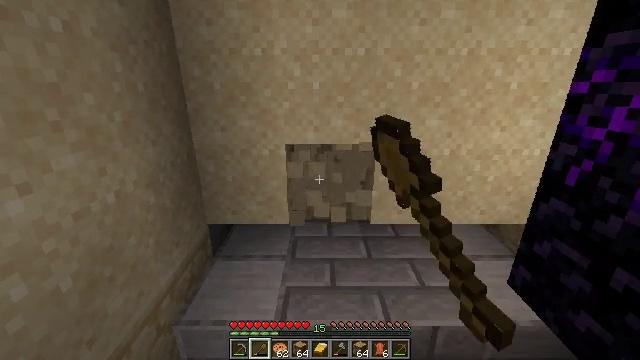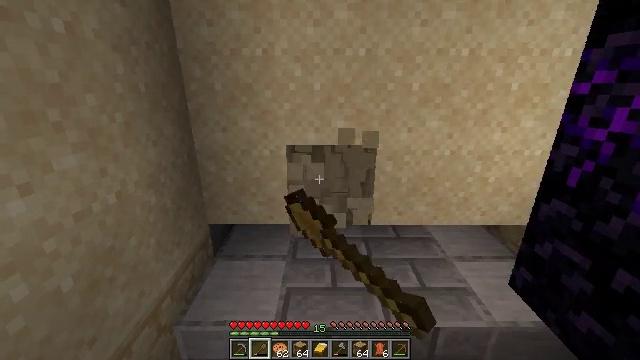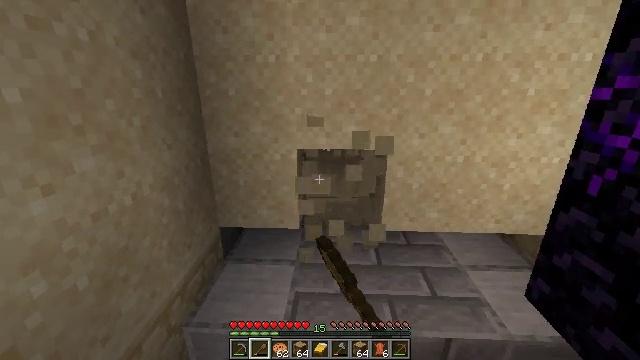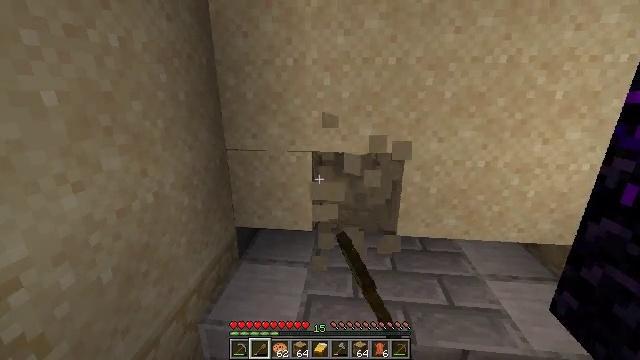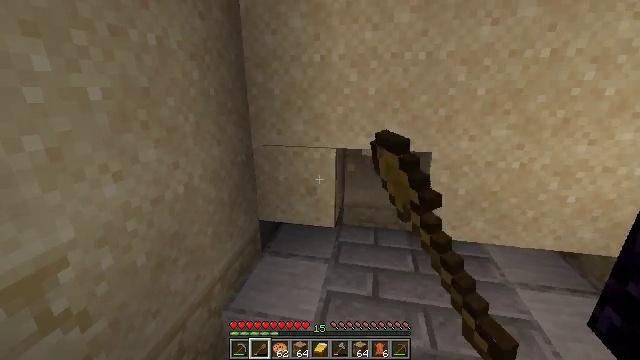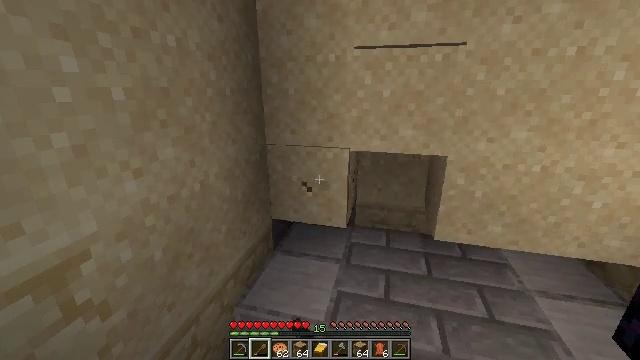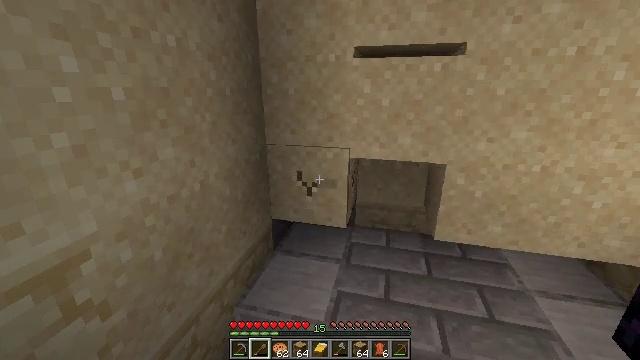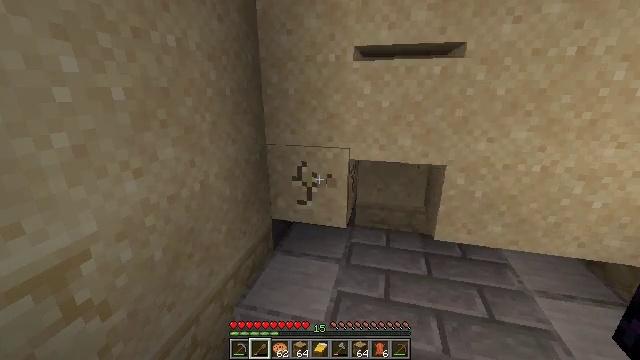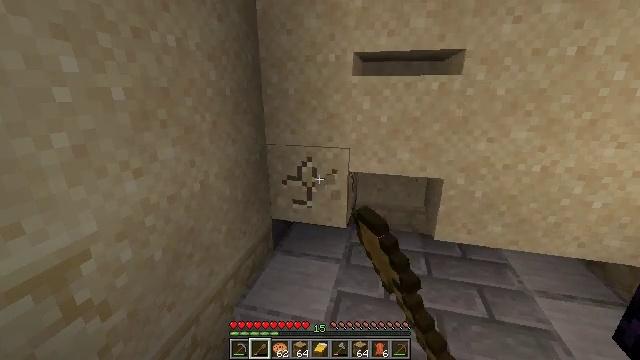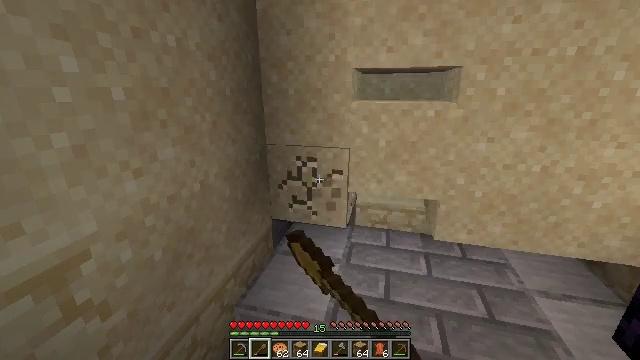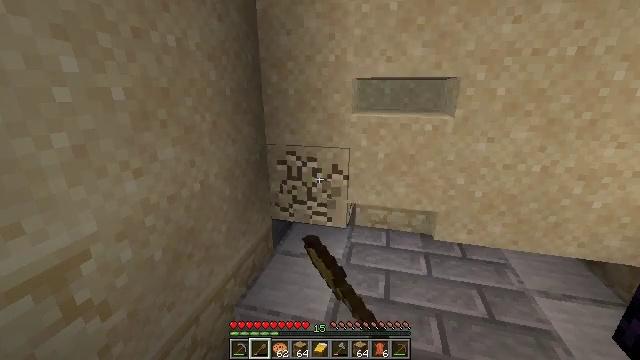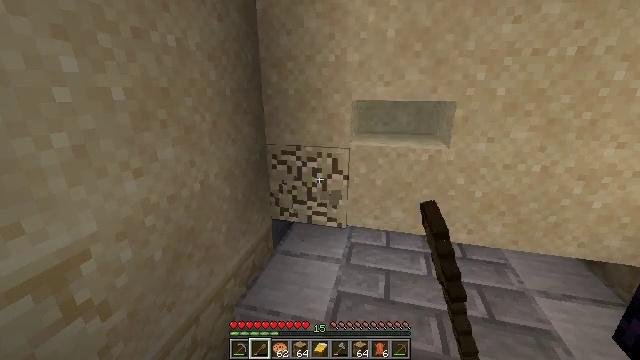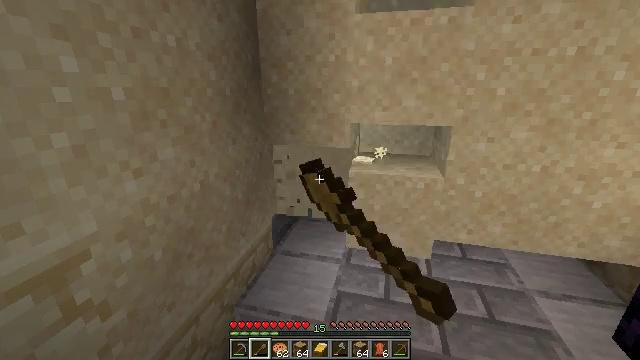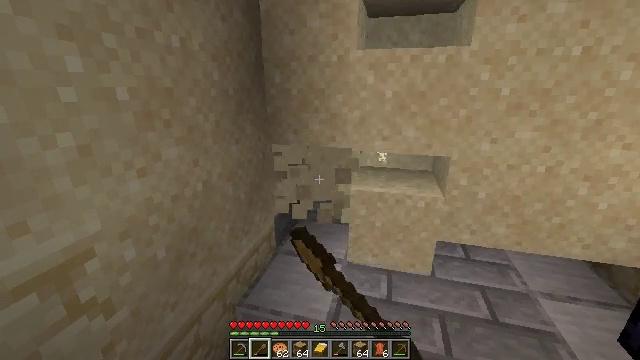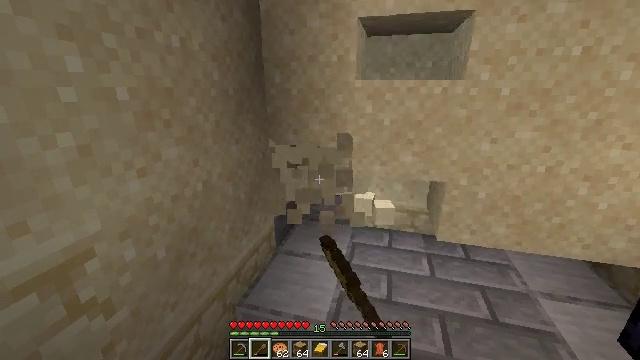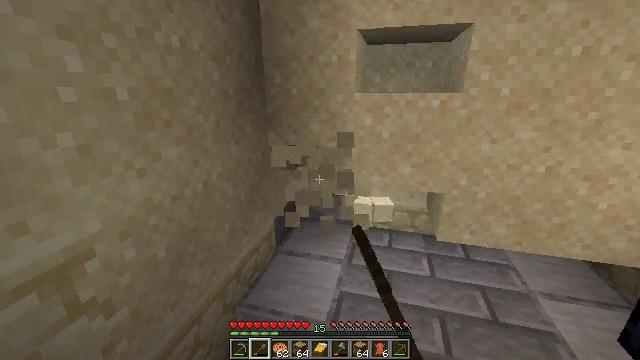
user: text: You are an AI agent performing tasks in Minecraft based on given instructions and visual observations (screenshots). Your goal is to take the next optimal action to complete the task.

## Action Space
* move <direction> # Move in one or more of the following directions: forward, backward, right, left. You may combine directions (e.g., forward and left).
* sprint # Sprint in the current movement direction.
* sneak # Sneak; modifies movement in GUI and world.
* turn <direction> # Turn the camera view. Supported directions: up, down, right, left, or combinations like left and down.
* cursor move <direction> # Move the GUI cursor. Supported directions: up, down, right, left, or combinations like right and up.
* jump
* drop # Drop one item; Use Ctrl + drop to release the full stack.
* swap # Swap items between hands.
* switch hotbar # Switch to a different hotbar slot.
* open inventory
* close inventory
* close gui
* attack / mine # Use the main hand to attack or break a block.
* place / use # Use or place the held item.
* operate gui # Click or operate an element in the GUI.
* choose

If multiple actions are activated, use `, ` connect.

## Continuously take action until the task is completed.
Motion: motion action
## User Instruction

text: Collect sand to make glass.
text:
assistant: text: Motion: attack / mine
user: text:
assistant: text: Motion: turn left and up, attack / mine
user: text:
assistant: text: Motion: turn left, attack / mine
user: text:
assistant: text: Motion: turn left, attack / mine
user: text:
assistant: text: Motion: turn left, attack / mine
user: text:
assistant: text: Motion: attack / mine
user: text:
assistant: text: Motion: attack / mine
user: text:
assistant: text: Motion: attack / mine
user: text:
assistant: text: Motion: attack / mine
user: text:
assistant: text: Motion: attack / mine
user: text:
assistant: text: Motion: attack / mine
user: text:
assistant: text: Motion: attack / mine
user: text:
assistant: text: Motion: attack / mine
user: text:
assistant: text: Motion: attack / mine
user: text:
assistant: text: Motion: attack / mine
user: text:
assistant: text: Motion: attack / mine
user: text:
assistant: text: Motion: attack / mine
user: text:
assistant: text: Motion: attack / mine
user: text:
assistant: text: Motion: attack / mine
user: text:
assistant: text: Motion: attack / mine
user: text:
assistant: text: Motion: attack / mine
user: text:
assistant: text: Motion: turn right and down, attack / mine
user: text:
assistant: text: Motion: turn right, attack / mine
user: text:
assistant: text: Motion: turn right, attack / mine
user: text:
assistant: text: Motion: attack / mine
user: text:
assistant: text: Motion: attack / mine
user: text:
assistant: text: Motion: attack / mine
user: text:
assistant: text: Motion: attack / mine
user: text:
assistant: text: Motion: attack / mine
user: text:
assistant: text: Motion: turn left and up, attack / mine